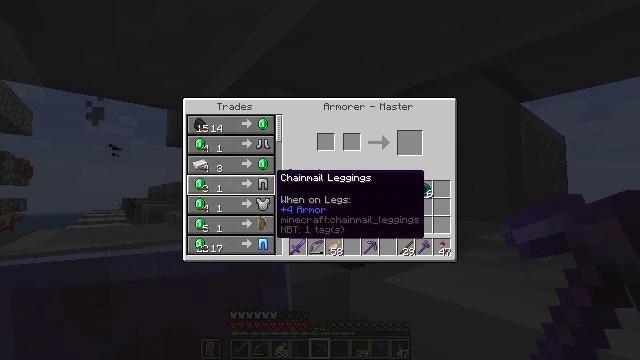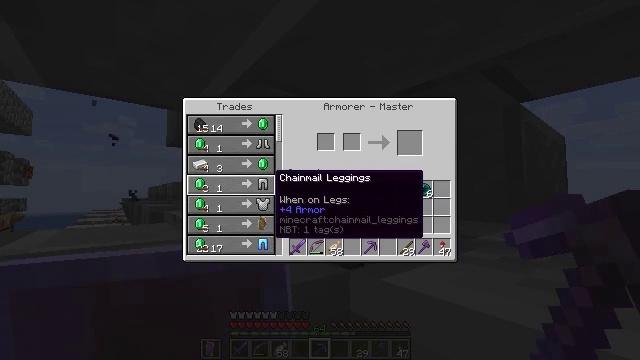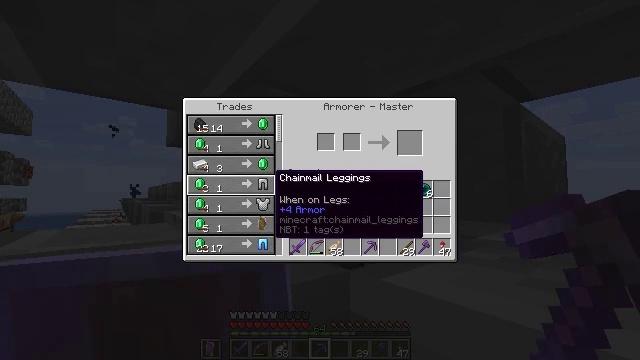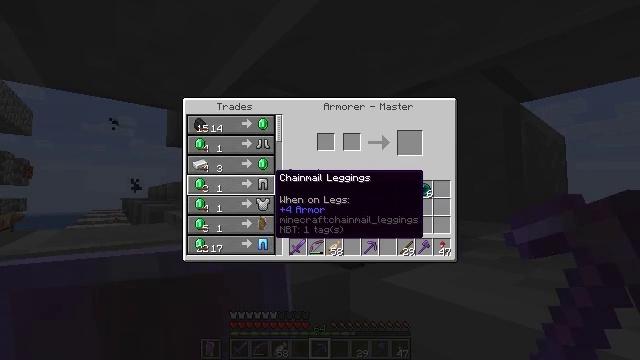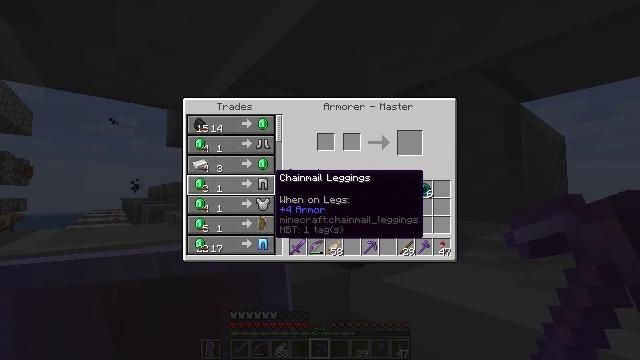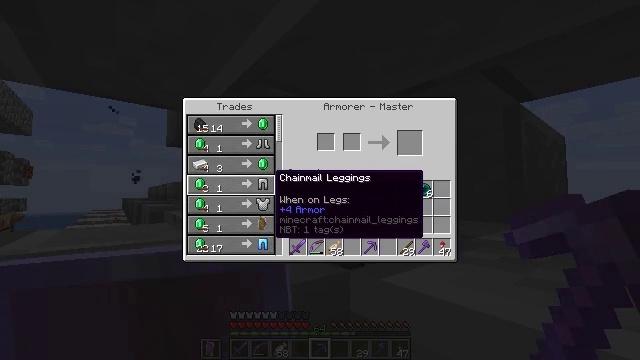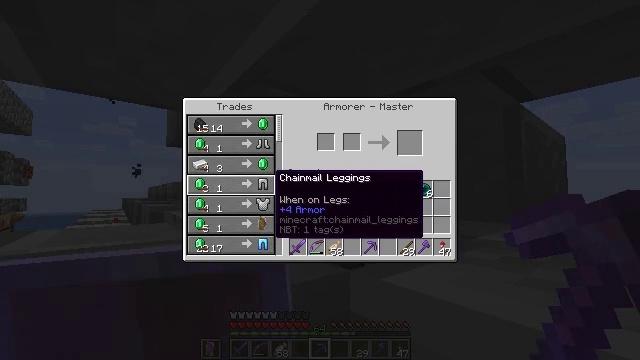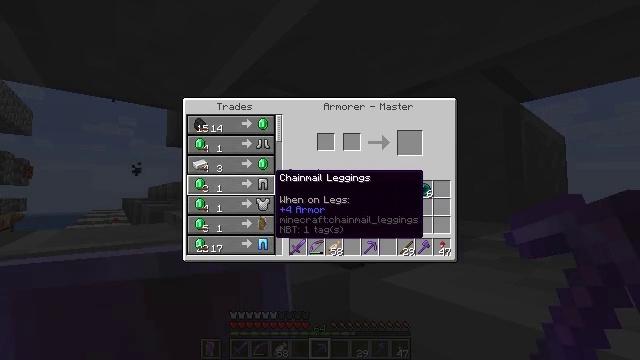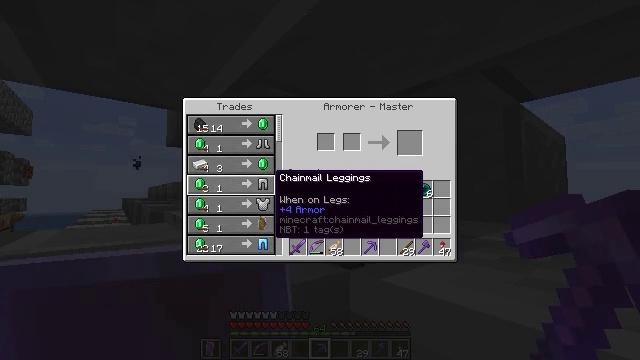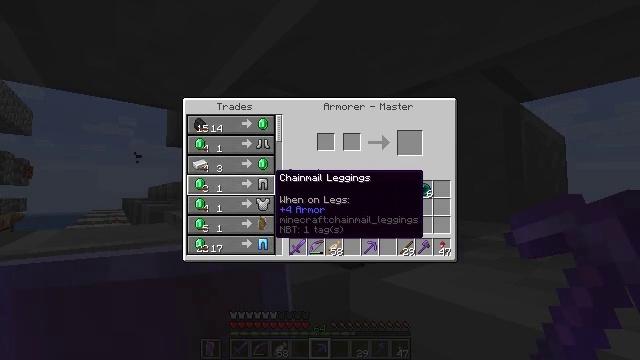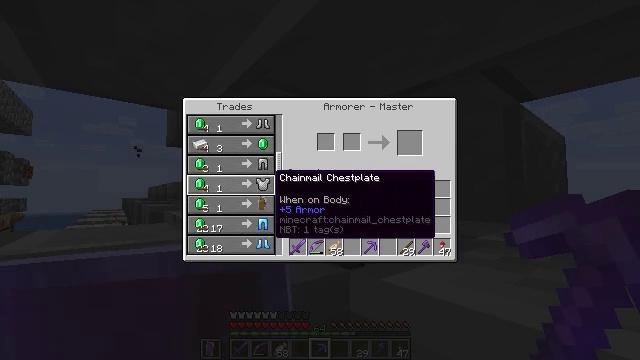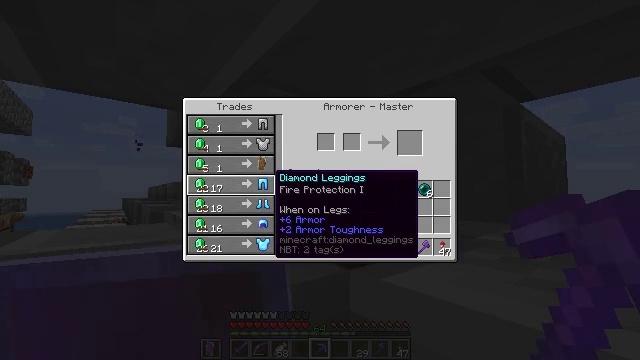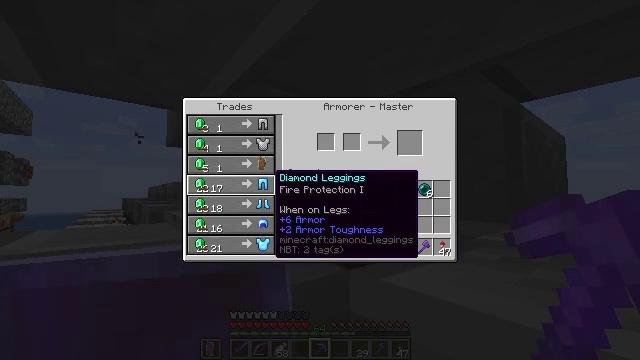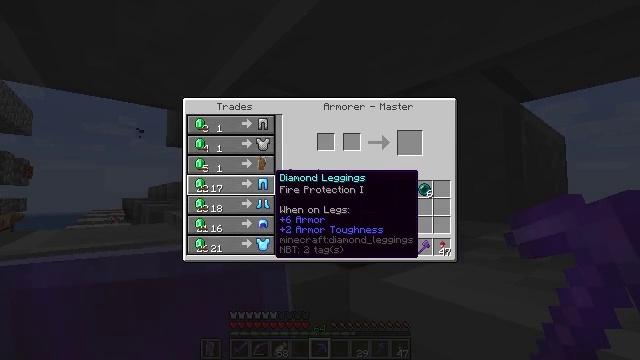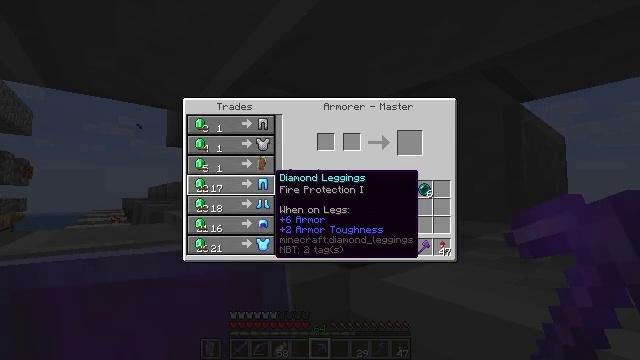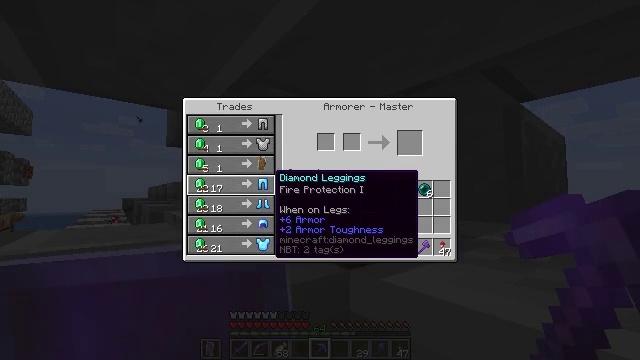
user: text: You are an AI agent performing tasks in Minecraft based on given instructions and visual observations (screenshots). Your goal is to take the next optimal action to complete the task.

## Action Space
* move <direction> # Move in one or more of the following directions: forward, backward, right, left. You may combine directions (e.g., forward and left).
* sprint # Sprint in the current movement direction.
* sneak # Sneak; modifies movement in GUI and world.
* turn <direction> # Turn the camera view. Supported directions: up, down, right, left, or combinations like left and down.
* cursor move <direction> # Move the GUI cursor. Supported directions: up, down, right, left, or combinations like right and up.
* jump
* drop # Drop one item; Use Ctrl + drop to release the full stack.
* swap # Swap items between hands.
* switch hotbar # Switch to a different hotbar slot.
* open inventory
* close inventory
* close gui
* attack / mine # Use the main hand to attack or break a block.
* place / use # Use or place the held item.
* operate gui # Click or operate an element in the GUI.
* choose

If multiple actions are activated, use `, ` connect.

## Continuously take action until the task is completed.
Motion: motion action
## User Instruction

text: Recycle the blast furnace by breaking it.
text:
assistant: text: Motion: no_op
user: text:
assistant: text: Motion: no_op
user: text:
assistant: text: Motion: no_op
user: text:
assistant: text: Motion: no_op
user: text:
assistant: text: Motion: no_op
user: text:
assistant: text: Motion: no_op
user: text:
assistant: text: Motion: no_op
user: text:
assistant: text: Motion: no_op
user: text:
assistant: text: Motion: no_op
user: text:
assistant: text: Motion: no_op
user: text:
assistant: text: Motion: no_op
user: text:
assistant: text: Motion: no_op
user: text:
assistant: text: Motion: no_op
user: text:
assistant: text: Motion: no_op
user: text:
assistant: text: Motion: no_op
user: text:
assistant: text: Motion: no_op
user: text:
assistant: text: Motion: no_op
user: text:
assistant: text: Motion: no_op
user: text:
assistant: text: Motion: no_op
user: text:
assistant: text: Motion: no_op
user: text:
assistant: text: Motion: no_op
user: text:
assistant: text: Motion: no_op
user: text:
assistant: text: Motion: no_op
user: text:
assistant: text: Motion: no_op
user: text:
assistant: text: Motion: no_op
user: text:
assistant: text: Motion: no_op
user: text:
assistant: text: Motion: no_op
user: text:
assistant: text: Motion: no_op
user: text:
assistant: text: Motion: no_op
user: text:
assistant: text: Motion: no_op